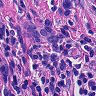
Metastatic tissue present: yes